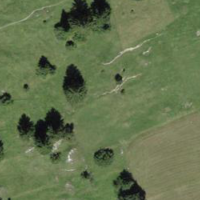
EUNIS habitat code: 24
Species observed at this site:
Lysandra coridon
Scaeva selenitica